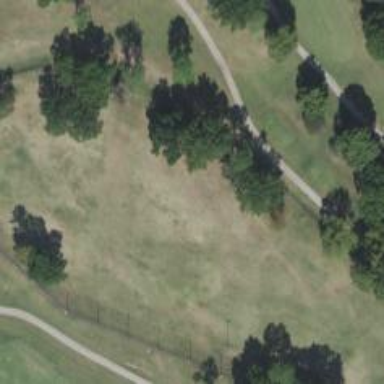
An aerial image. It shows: Golf rough area.